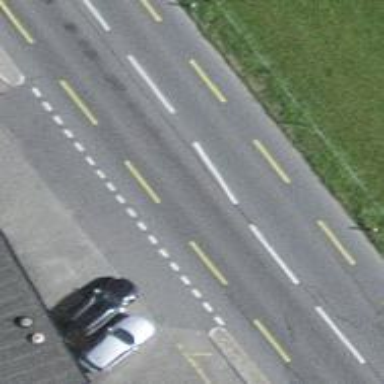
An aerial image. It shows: Primary road with asphalt surface and designated cycle lane.